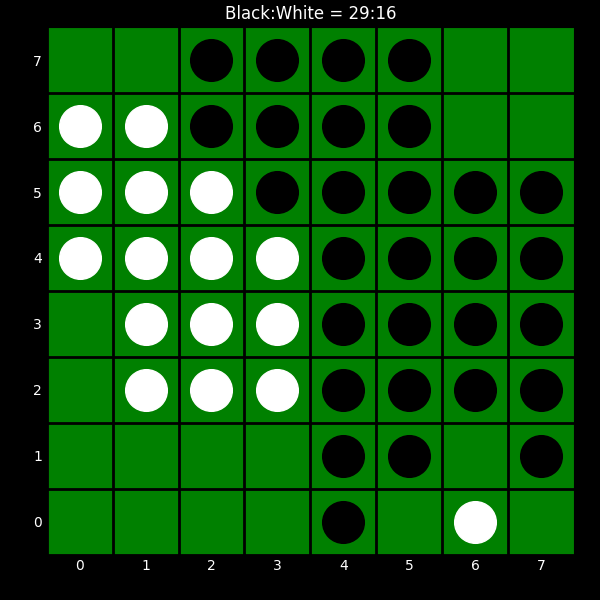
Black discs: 29
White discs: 16